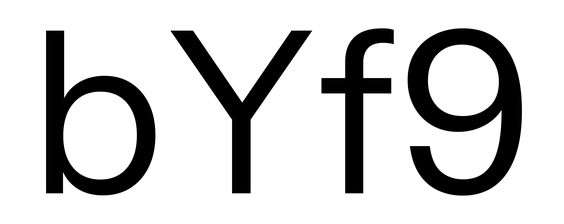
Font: InstrumentSans_Regular